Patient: sex M, age 62
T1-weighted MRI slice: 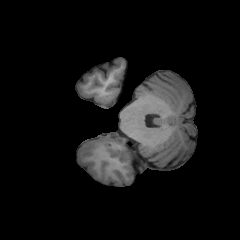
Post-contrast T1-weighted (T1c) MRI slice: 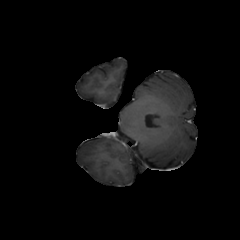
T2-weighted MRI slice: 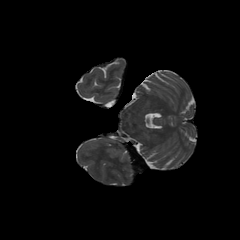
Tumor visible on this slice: no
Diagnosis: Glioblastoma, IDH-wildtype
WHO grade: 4